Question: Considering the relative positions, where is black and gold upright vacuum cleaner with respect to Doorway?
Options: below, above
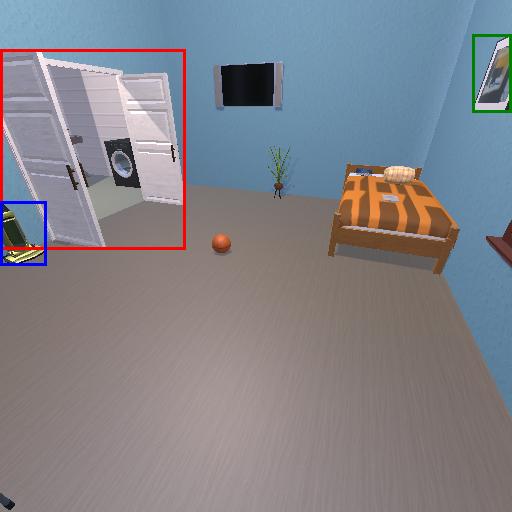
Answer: below